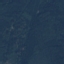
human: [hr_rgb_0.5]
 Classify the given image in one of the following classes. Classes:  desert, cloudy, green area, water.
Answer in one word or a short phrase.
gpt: green area